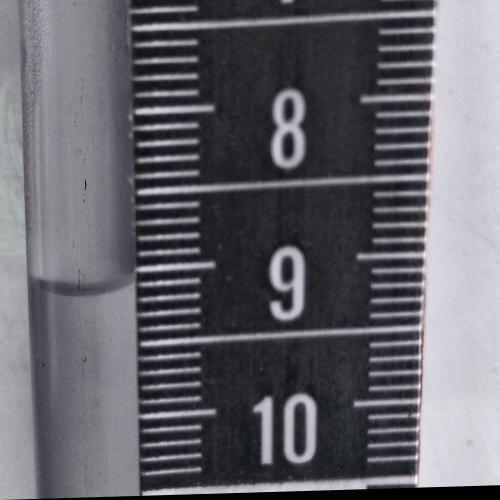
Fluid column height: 9.1 cm